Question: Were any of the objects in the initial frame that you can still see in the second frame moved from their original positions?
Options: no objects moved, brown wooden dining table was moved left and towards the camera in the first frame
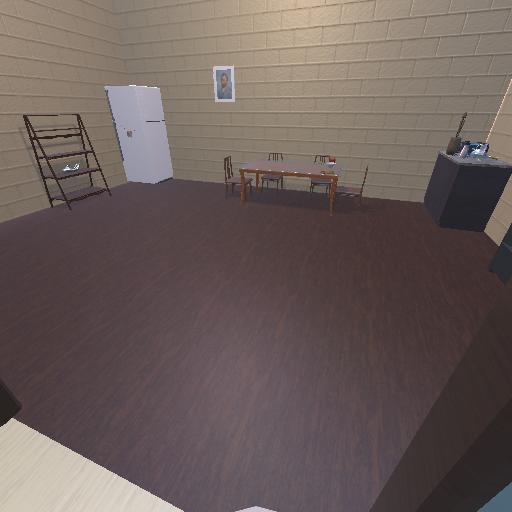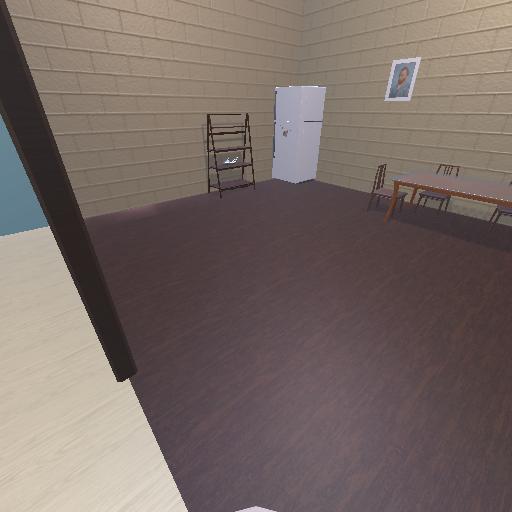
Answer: no objects moved